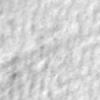
Label: no_change